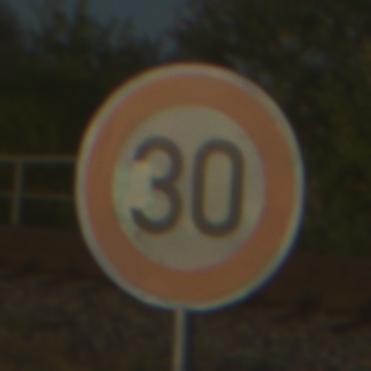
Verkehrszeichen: Geschwindigkeit30
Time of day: SunriseSunset
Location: Outdoor (RoadRail)
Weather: Clear
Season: NotSpecified
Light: Natural